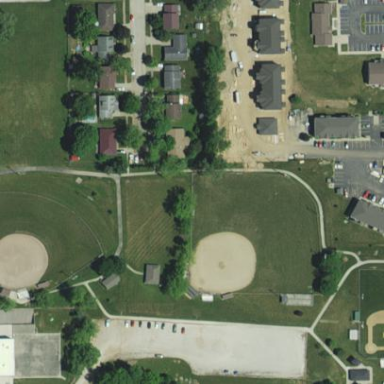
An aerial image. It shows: Baseball pitch for leisure land.